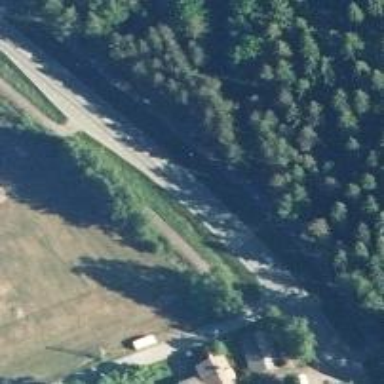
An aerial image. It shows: Asphalt cycleway.